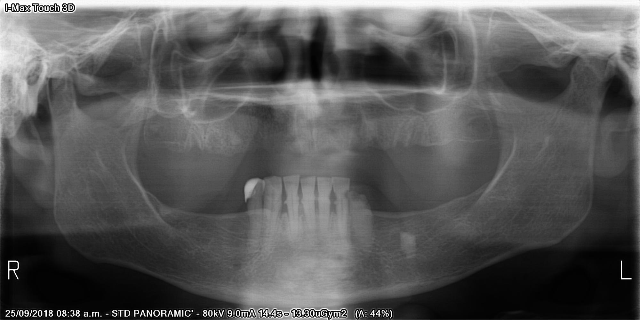
adult